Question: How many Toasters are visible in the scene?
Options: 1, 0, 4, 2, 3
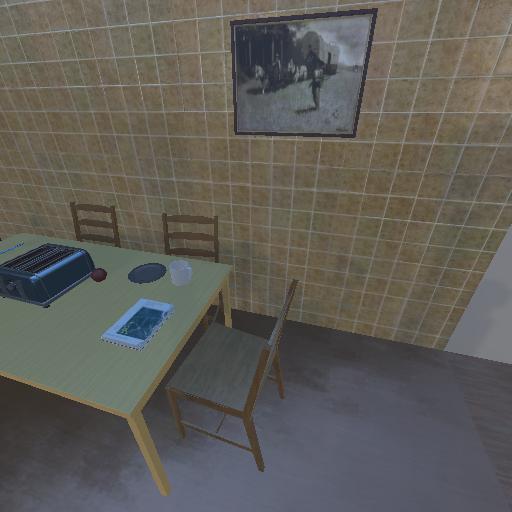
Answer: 1